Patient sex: F
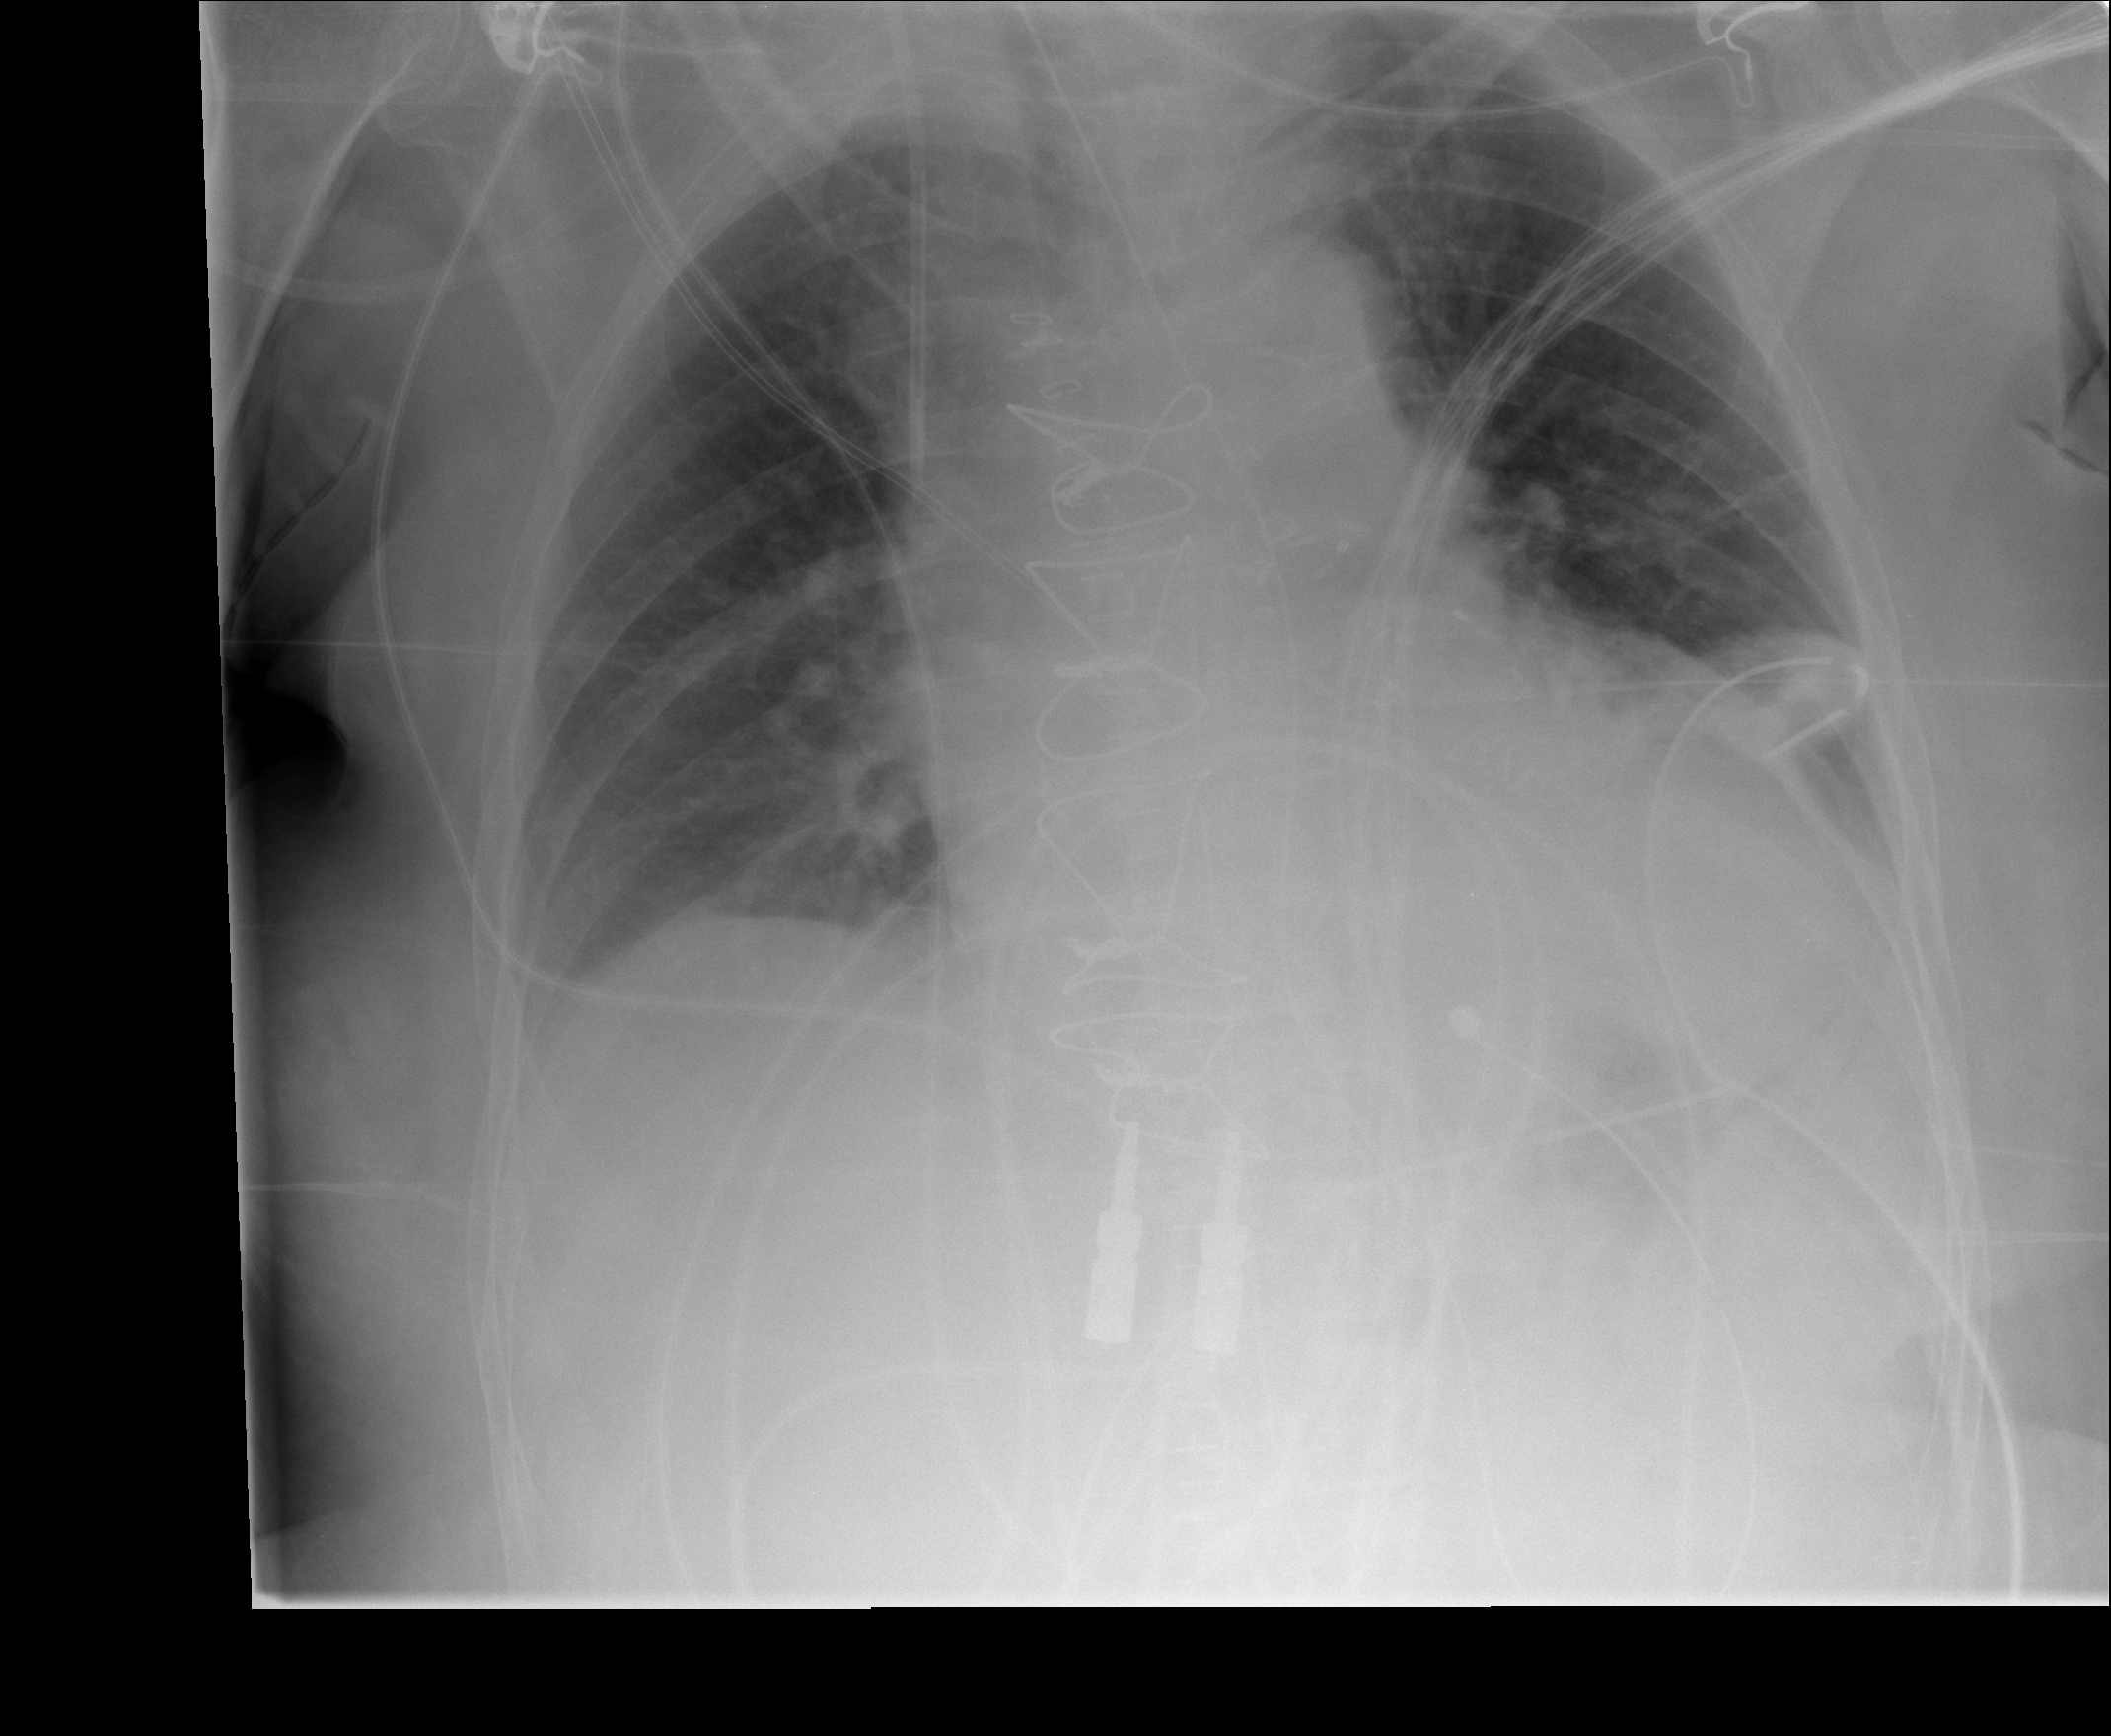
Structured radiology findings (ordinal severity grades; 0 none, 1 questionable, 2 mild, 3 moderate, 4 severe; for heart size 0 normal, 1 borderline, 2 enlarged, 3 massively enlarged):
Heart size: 3
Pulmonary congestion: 2
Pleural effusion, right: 1
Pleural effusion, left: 2
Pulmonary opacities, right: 0
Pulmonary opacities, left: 0
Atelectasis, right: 2
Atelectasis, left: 2